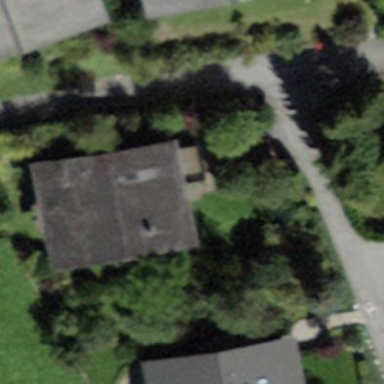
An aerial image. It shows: Residential building.